Field crop: maize
Growth stage: 1
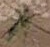
Species: salsola